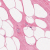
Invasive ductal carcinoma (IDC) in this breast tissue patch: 0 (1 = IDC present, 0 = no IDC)